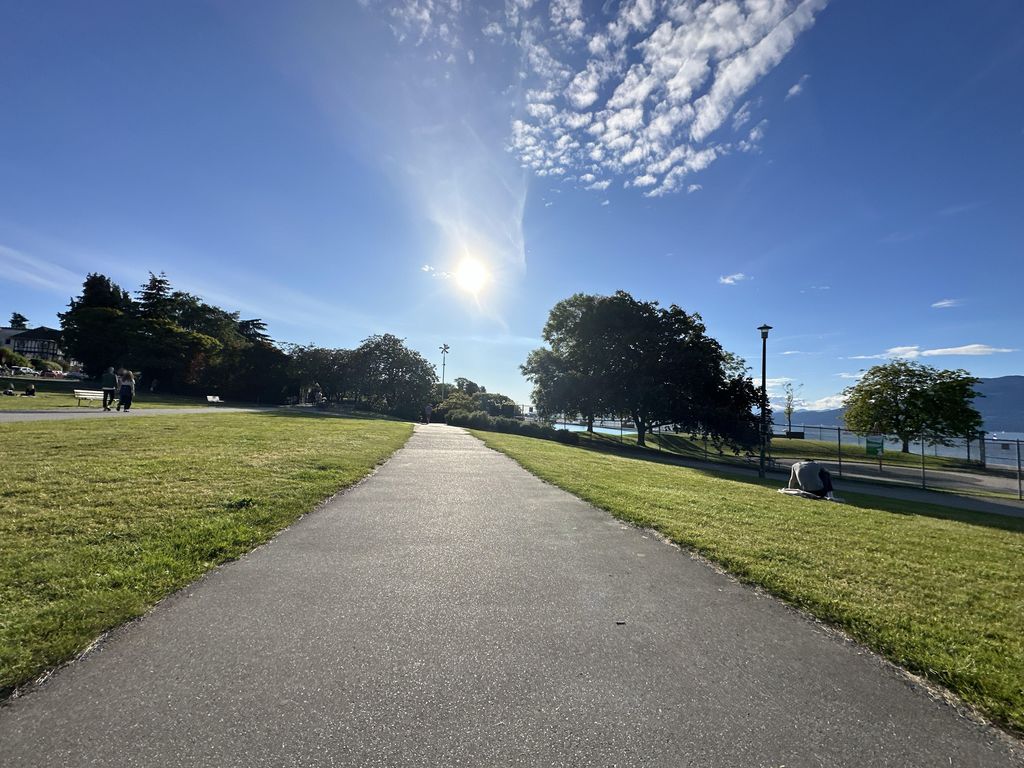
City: vancouver